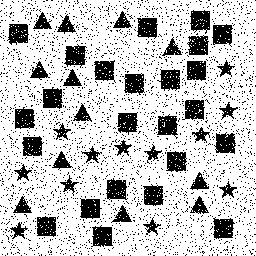
Squares: 24
Triangles: 12
Stars: 12
Total shapes: 48